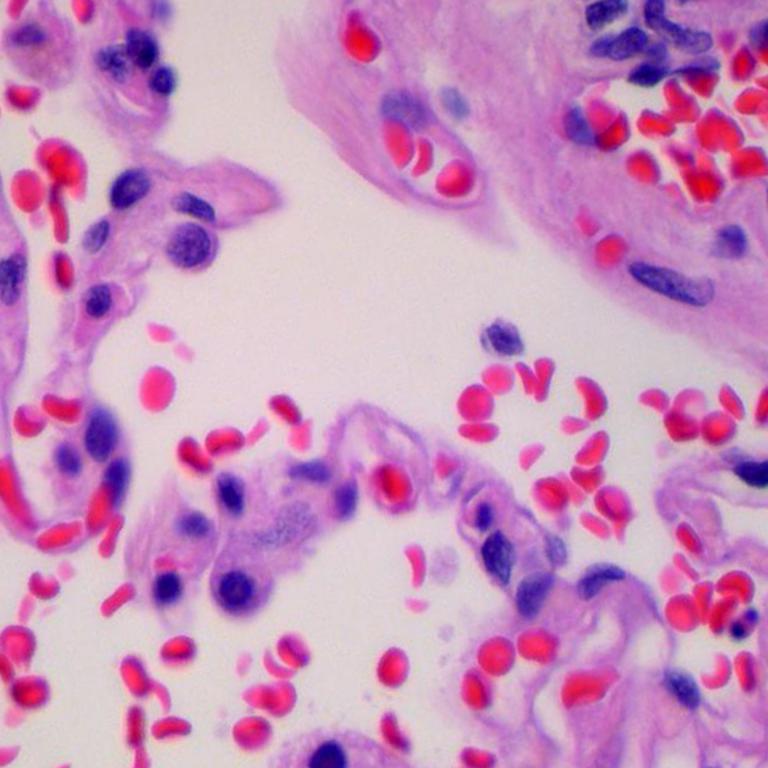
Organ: lung
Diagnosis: benign